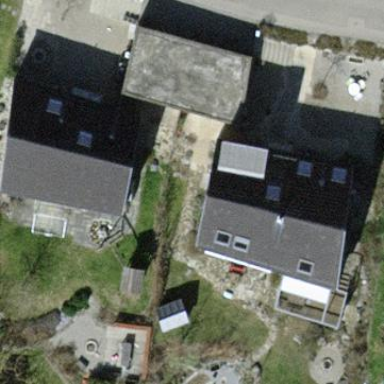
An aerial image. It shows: Detached building with gabled roof.